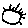
Label: sun